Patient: sex M, age 47
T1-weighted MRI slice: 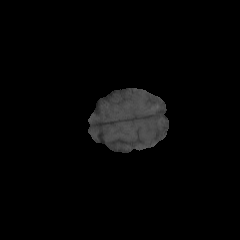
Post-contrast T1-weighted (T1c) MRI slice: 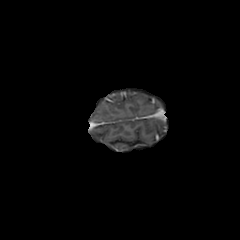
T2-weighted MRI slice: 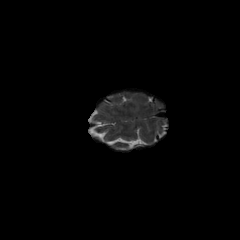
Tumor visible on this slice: no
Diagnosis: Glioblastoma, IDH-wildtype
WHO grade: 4